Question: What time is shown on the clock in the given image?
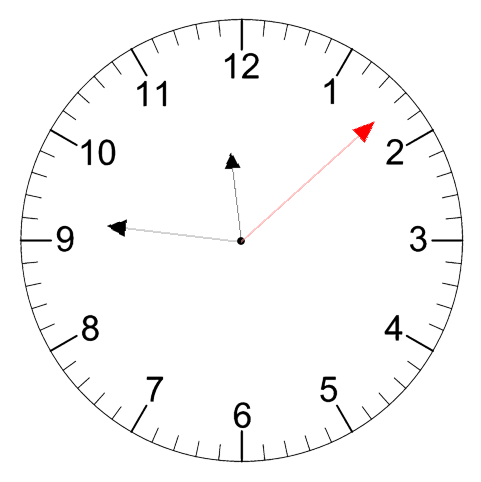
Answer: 11:46:08